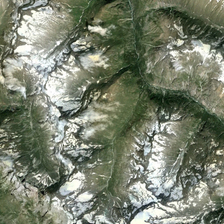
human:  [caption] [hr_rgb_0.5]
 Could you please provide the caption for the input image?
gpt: white snow is in the top of some mountains .

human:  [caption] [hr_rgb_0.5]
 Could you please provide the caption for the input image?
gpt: the mountain is full of corrugations and some rivers .

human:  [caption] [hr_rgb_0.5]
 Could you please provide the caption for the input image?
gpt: the mountain is full of corrugations and some rivers .

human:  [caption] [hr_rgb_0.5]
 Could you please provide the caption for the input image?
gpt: white snow is in the top of some mountains .

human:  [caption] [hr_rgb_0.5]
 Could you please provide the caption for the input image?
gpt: white snow is in the top of some mountains .